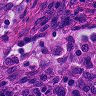
Metastatic tissue present: no